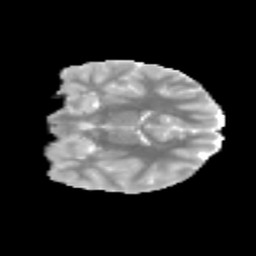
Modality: MD
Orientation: coronal
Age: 11
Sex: male
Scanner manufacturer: siemens
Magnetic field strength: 3 T
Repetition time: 3.8 s
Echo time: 0.07 s